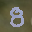
Label: 8